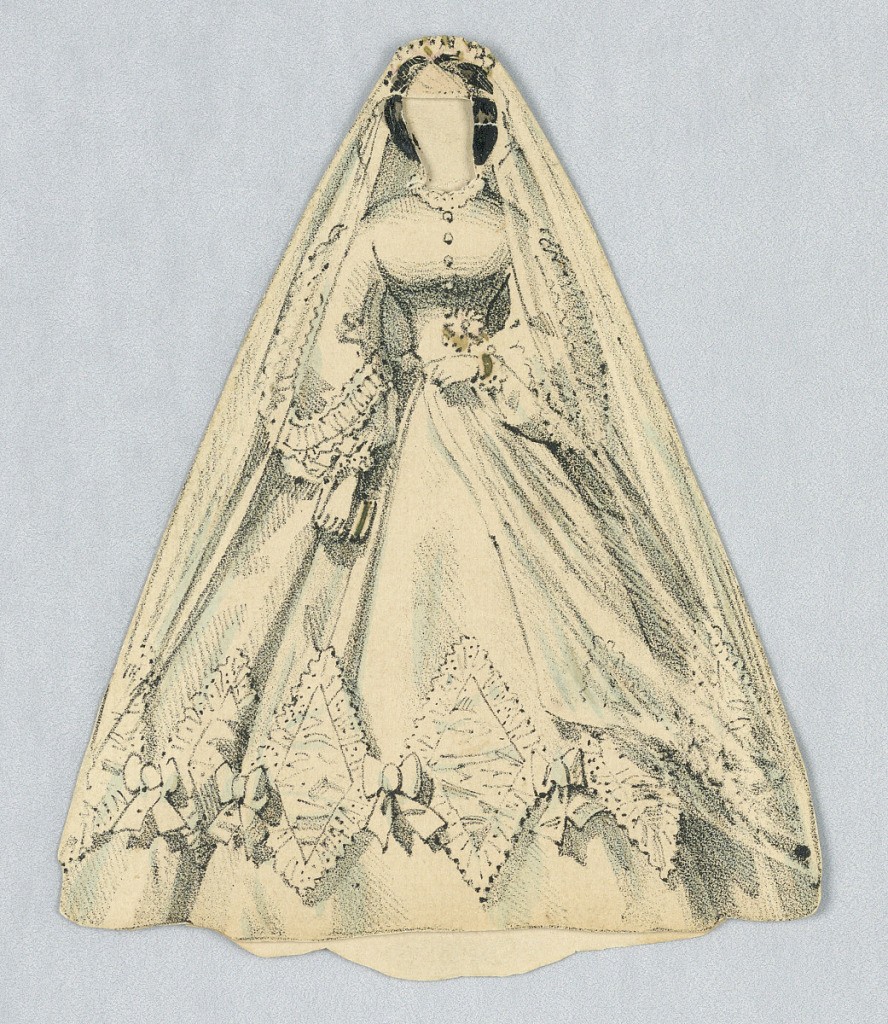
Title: Paper Doll Costume, White Veiled Dress
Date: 1876–80
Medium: Lithograph, brush and watercolor on cream heavy wove paper
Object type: Print
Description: White veiled dress with full skirts and cinched waistline.  Bows and triangular lace adornments alternate across the bottom of the skirt. Veil extends to the floor.  Both front and back of this dress are depicted.